Here is the wavelet time-frequency representation (scalogram) of a rolling-element bearing's vibration measurement. Determine the bearing's health state. Answer with exactly one of: normal, inner_race, outer_race, ball.
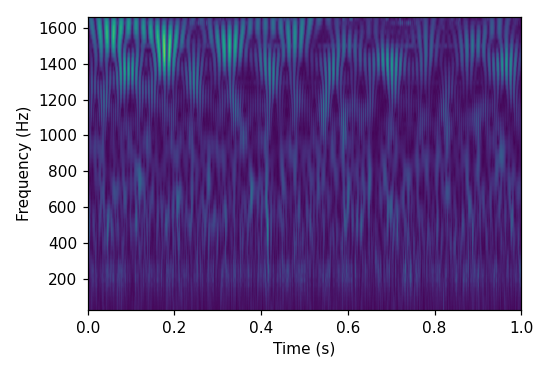
Answer: normal